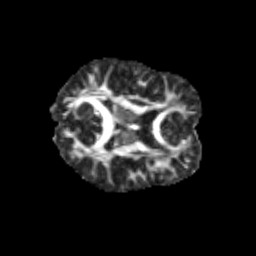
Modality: FA
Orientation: axial
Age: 11
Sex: male
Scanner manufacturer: siemens
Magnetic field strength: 3 T
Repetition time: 3.8 s
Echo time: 0.07 s